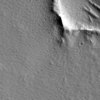
Label: not_dusty